問題: 同一直線上に4点A、B、C、Dがこの順で並んでおり、AB=6、BC=2、CD=4を満たしています。線分BDを直径とする半円弧上にCE=3を満たす点Eをとり、直線AEと半円弧の交点のうちEでないほうをFとします。さらに、直線DFと直線CEの交点をGとするとき、線分CGの長さはいくつですか。
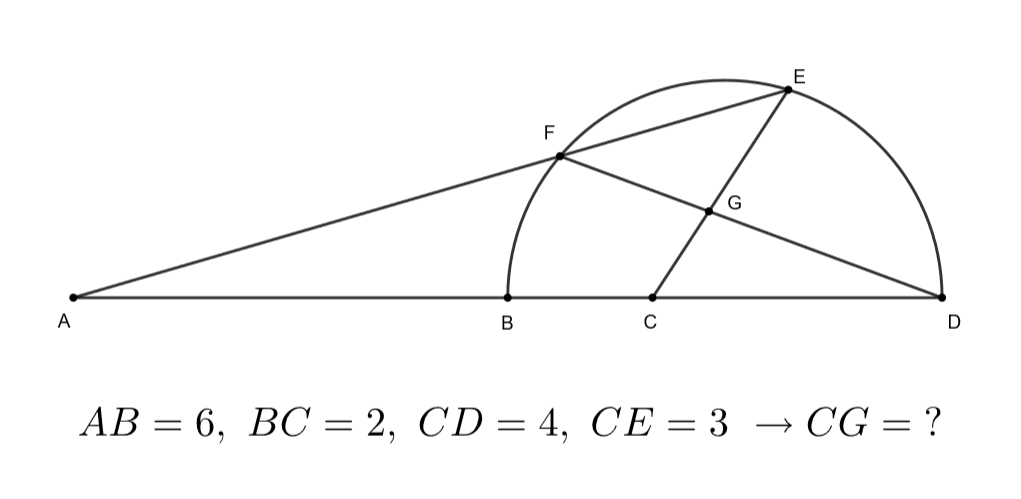
解答: B、Dは線分ACを3:1に内分・外分する点であるから、BDを直径とする円上の点E、FについてもAE:CE=AF:CF=3:1が成り立つ（アポロニウスの円）。これよりAE=9であり、3点A、F、Eはこの順で並ぶことに注意すれば、方べきの定理からAF=8、CF=8/3。直線FDは∠AFCの外郭の二等分線であり、これは∠CFEの二等分線であるから、CG:CE=CF:FE=8:3。したがって解答は24/11。
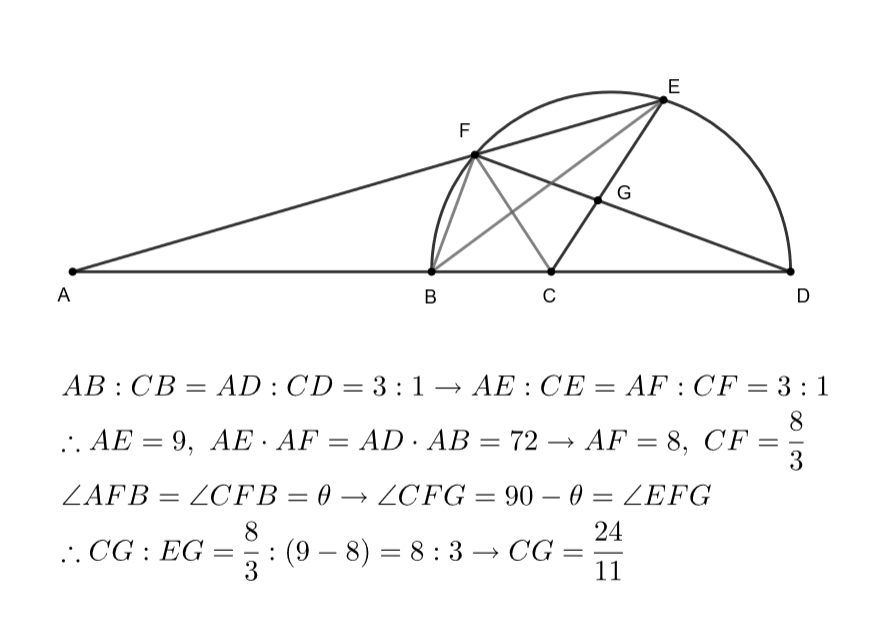
答え: 24/11
タグ: アポロニウスの円